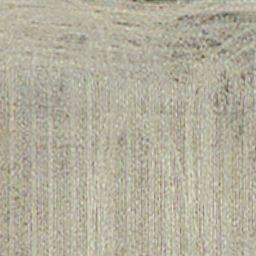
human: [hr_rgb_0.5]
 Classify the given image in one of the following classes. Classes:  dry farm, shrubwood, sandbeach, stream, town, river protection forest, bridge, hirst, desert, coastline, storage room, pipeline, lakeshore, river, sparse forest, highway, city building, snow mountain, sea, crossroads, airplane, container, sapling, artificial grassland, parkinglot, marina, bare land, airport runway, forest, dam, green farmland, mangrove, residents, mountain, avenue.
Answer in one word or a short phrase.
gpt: dry farm